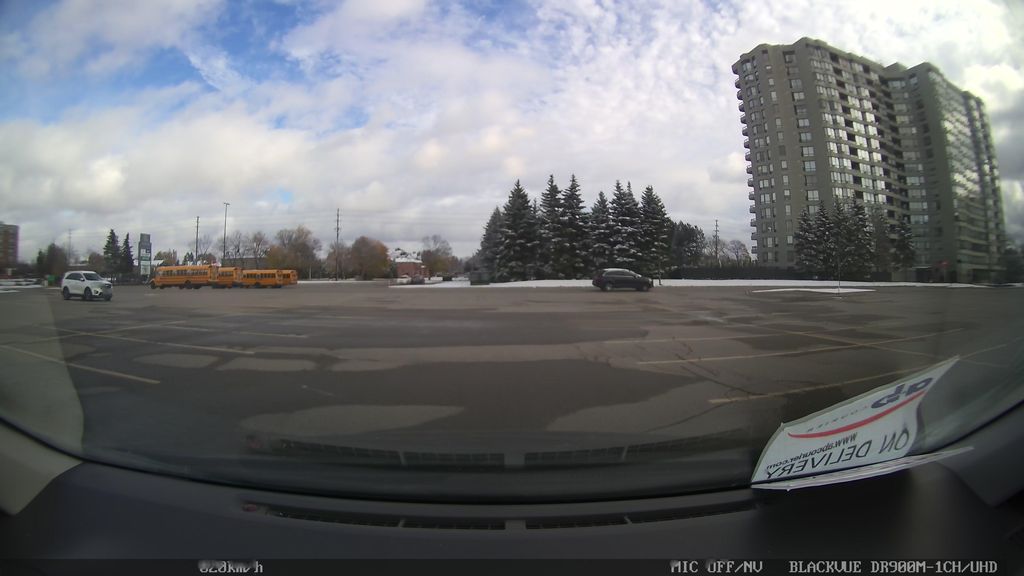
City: toronto